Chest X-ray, PA view. Patient: 23 years old, sex M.
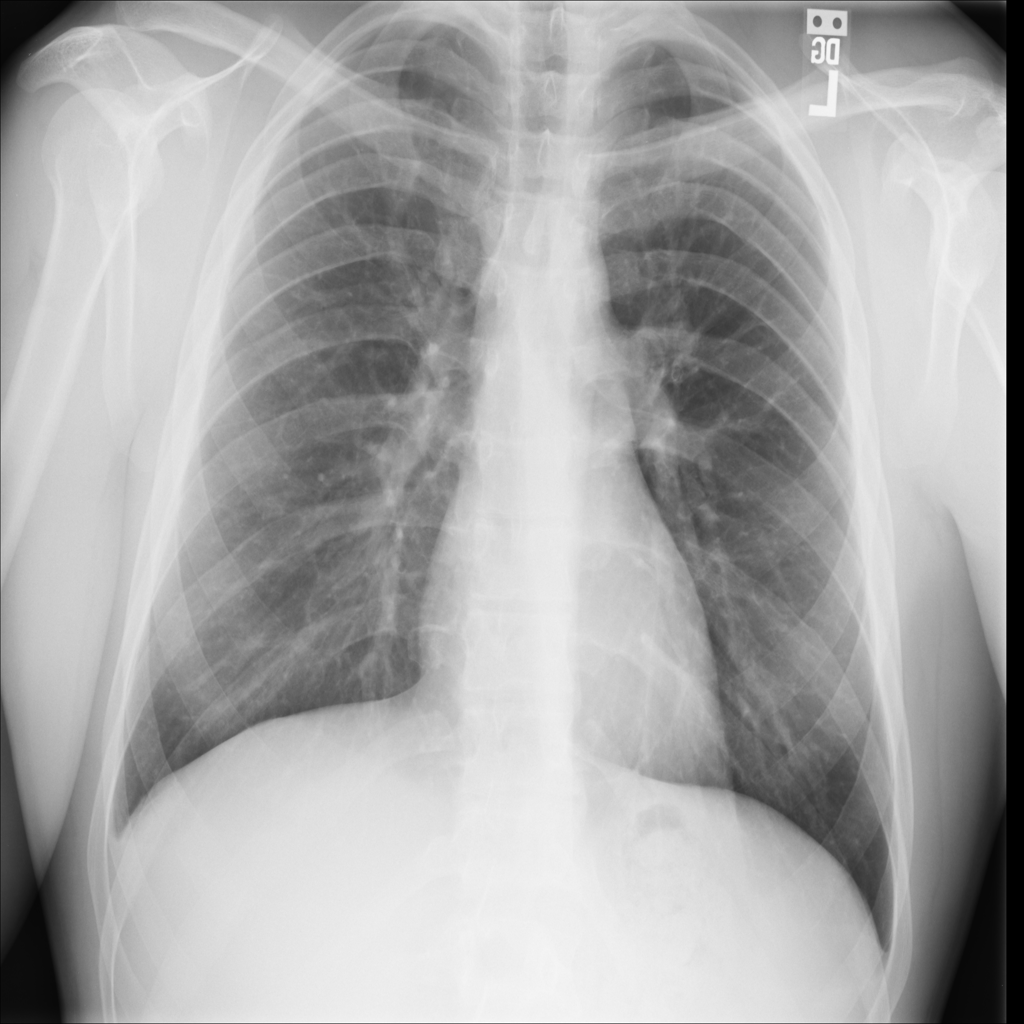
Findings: No Finding